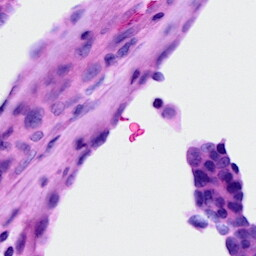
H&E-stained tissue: Ovarian